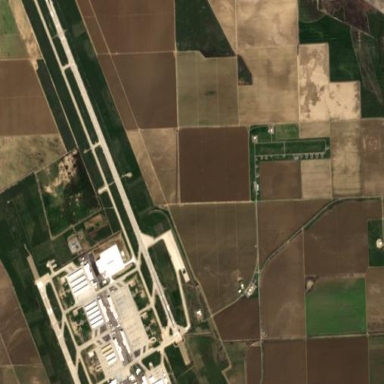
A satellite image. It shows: Area designated as runway within airport.